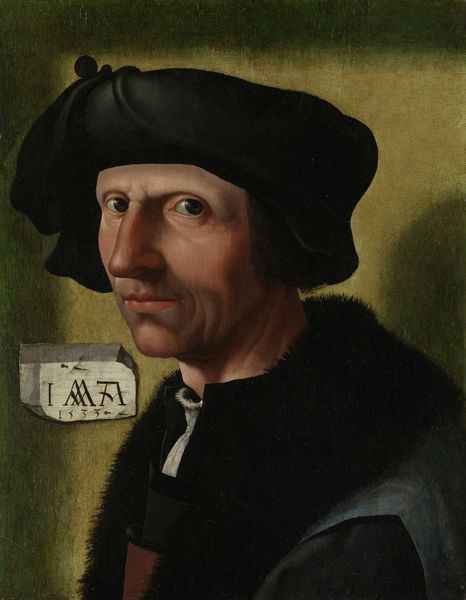
Titel: Portret van Jacob Cornelisz van Oostsanen (c. 1472/77-1528/33)
Künstler: Jacob Cornelisz. van Oostsanen
Standort: Amsterdam
Institution: Rijksmuseum
Schlagwörter: homme, jaune, nez, yeux, blanc, noir, chapeau, rouge, flamand, ombre, signature, papier, mur, col, fourrure, signe, cou, psycho